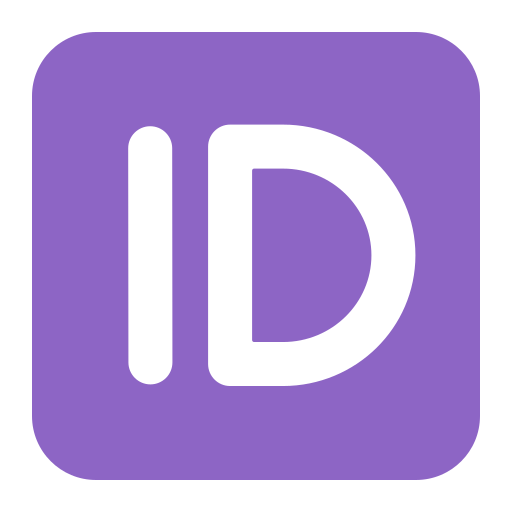
id button flat